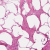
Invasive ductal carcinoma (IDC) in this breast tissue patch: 0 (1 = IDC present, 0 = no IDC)